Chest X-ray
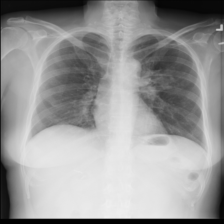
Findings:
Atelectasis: negative
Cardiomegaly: negative
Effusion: negative
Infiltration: negative
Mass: negative
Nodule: negative
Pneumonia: negative
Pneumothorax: negative
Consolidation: negative
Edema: negative
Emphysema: negative
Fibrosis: negative
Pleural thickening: negative
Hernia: negative